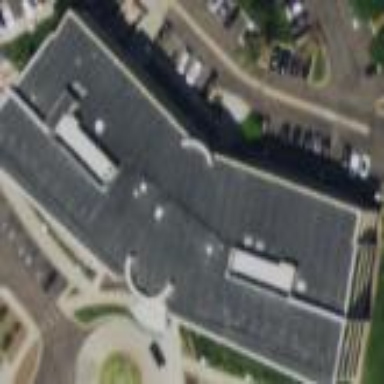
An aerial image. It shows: Office building.